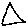
Label: triangle